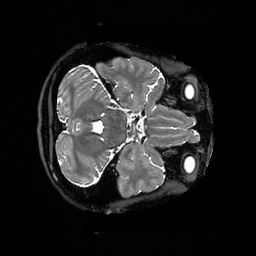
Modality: T2w
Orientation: axial
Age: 46
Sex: female
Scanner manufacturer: ge
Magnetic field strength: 3 T
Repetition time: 3.202 s
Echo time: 0.06575 s